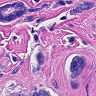
Metastatic tissue present: yes